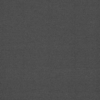
Label: dusty